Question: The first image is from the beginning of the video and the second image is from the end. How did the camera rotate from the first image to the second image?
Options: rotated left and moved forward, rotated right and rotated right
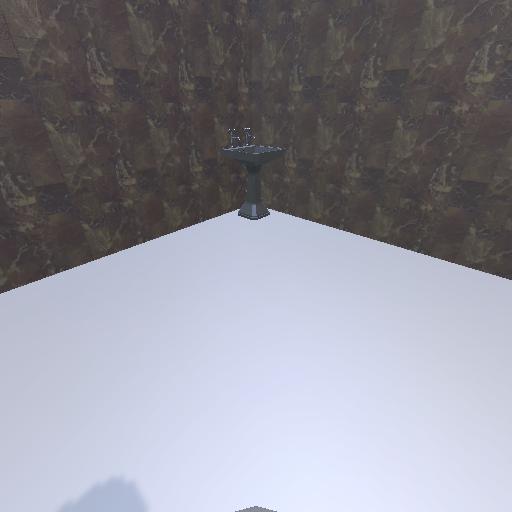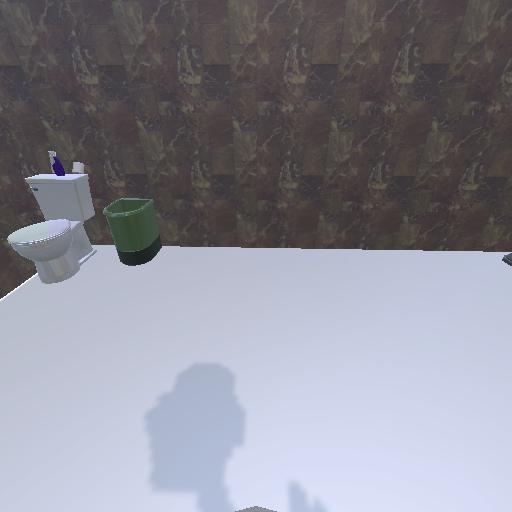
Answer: rotated left and moved forward